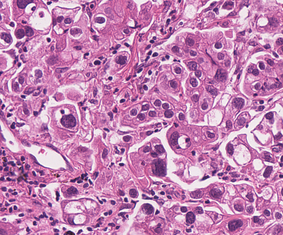
Tumor epithelial tissue: yes
Tumor-associated stroma tissue: yes
Normal tissue: no